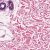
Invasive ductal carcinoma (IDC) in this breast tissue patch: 0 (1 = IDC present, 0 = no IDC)